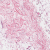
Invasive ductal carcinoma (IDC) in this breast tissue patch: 0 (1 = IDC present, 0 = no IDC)